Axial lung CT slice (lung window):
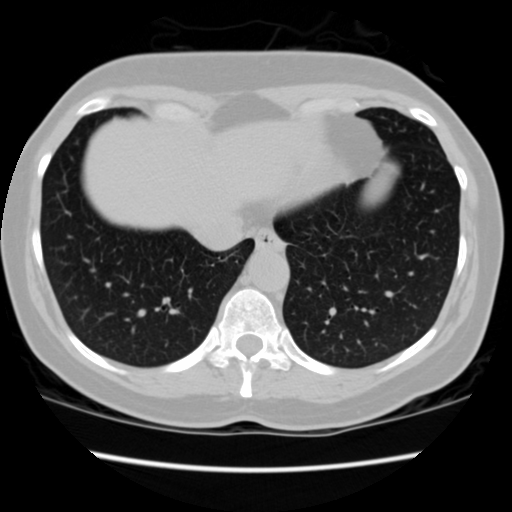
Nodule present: no